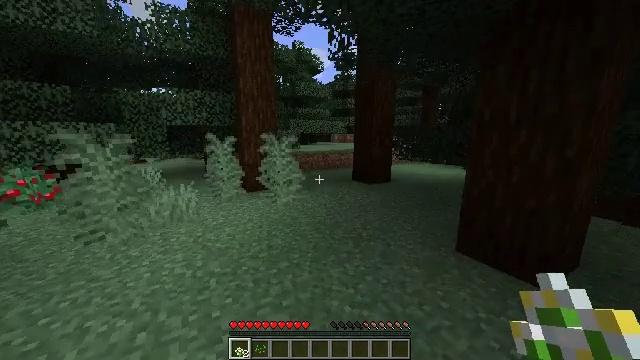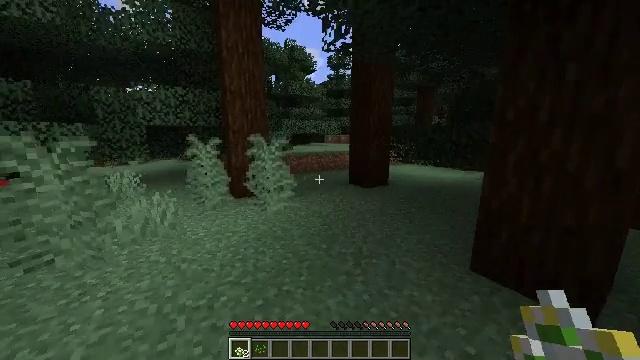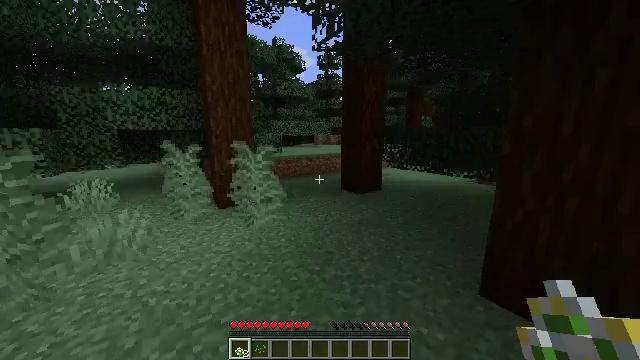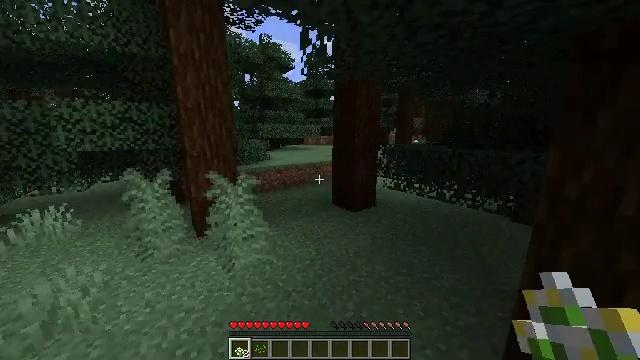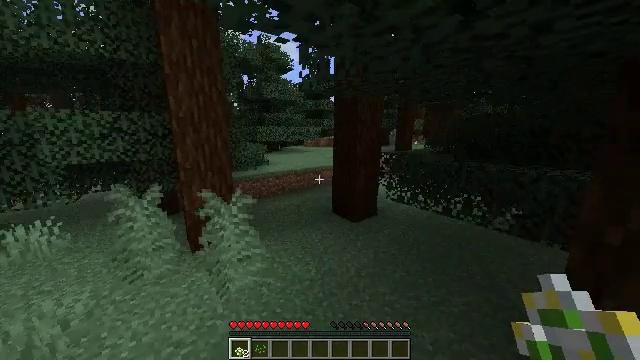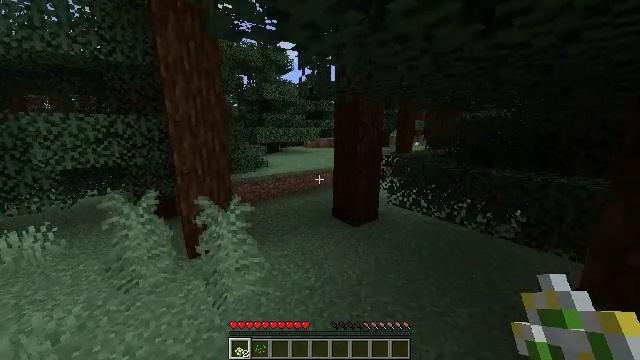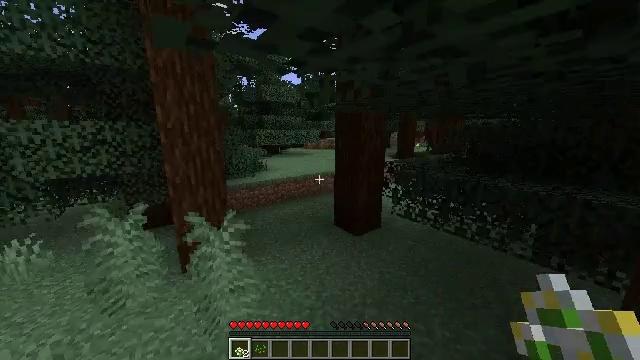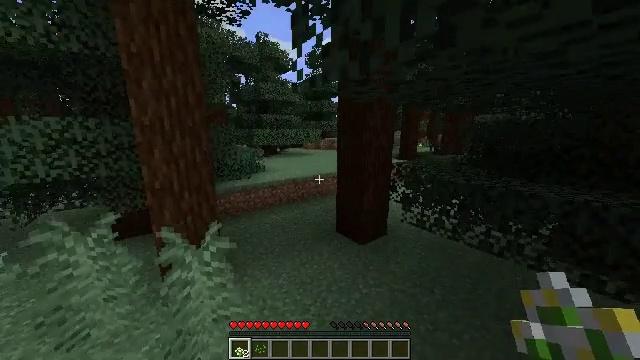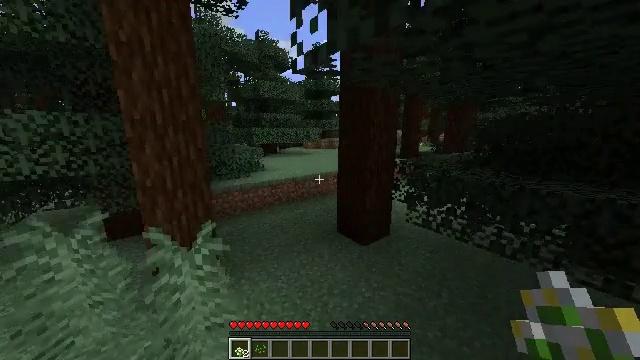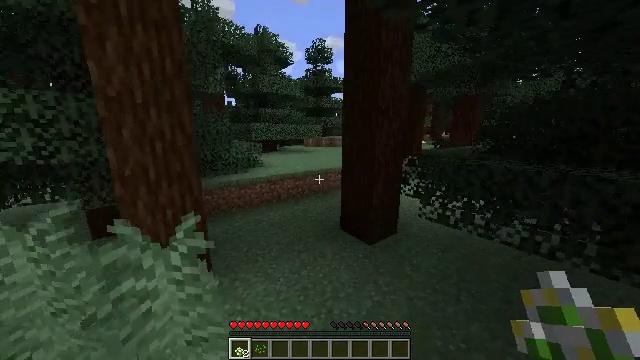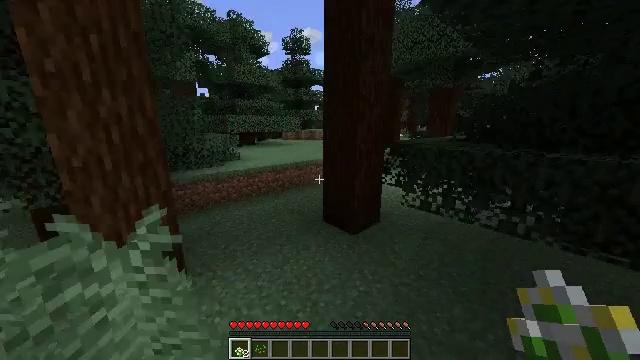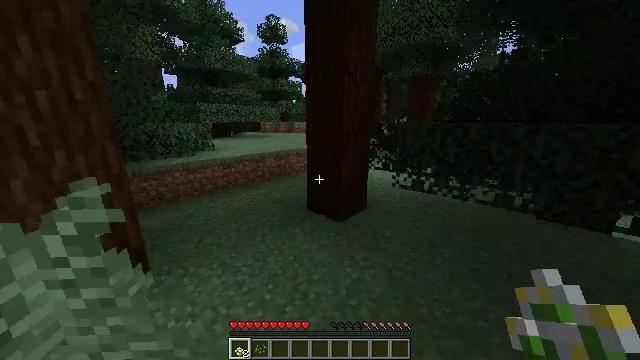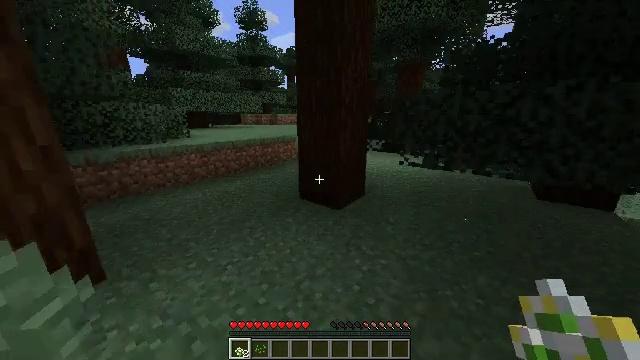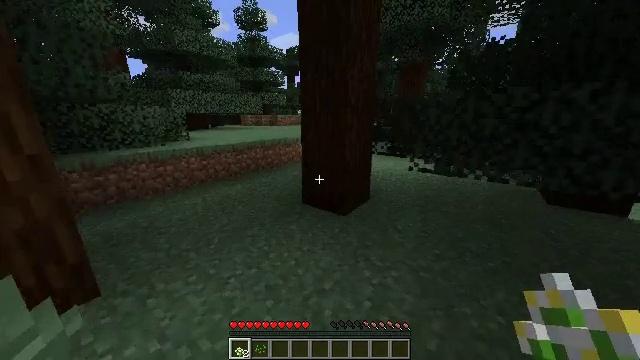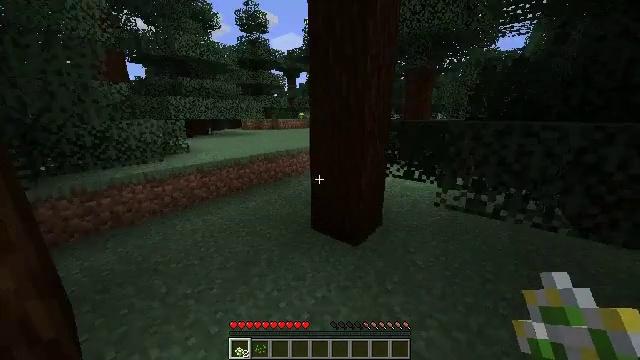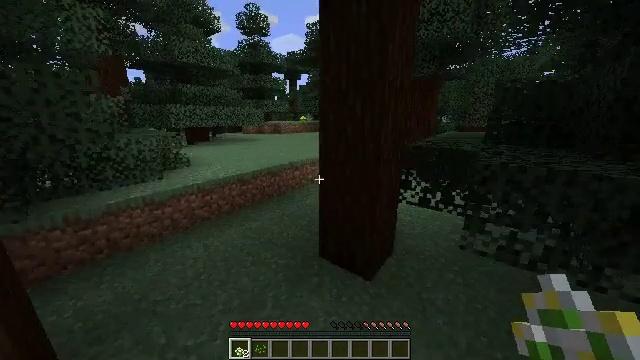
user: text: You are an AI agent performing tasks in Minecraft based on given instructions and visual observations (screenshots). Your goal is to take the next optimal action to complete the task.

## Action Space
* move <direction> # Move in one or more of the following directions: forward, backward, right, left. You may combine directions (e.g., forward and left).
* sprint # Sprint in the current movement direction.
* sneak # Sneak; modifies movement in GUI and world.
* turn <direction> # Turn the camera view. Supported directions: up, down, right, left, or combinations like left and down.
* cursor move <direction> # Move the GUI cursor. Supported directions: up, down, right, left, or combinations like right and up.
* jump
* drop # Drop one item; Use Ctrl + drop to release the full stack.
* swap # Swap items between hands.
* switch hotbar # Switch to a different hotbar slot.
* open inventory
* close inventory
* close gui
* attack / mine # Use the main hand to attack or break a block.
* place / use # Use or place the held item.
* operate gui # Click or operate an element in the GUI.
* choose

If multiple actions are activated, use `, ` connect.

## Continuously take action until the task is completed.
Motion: motion action
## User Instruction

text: Catch and defeat a cod.
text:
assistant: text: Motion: move forward, sprint, turn right, jump
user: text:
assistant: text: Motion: move forward, sprint, turn right, jump
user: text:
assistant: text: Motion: move forward, sprint, turn right and down, jump
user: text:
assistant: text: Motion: move forward, sprint, jump
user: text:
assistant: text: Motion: move forward, sprint, jump
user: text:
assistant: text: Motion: move forward, sprint, jump
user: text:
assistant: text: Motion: move forward, sprint, jump
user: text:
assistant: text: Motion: move forward and move left, sprint, jump
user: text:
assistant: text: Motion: move forward and move left, sprint, jump
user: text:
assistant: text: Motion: move forward and move left, sprint, turn right and down, jump
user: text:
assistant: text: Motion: move forward and move left, sprint, turn right and down, jump
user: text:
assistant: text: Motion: move forward and move left, sprint, turn right and down, jump
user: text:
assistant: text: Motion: move forward and move left, sprint, jump
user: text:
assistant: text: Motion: move forward and move left, sprint, jump
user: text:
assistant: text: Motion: move forward and move left, sprint, jump
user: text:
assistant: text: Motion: move forward, sprint, jump
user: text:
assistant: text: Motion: move forward, sprint, jump
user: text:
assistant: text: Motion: move forward, sprint, jump
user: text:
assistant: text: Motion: move forward, sprint, jump
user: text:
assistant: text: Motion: move forward, sprint, turn right, jump
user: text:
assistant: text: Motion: move forward, sprint, turn right, jump
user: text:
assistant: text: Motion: move forward, sprint, turn right, jump
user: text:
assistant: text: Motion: move forward, sprint, turn right, jump
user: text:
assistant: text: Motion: move forward, sprint, turn right, jump
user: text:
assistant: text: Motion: move forward, sprint, turn right, jump
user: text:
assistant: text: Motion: move forward, sprint, turn right, jump
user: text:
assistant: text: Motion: move forward, sprint, turn right, jump
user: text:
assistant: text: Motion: move forward, sprint, turn right and down, jump
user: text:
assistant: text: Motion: move forward, sprint, turn right, jump
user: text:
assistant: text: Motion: move forward, sprint, jump